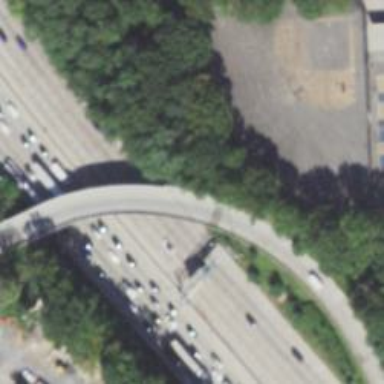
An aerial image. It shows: Motorway link bridge.